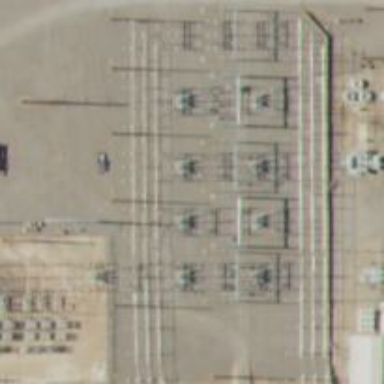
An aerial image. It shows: Switch used for power control.